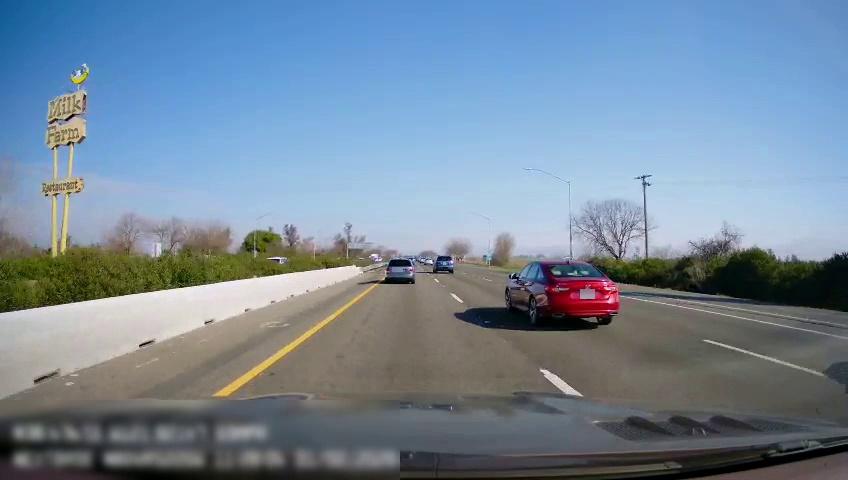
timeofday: Day
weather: Sunny
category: Drivable Space
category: Vehicles | Car
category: Vehicles | SUV
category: Vehicles | Car
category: Vehicles | SUV
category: Lanes | Current Lane
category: Lanes | Current Lane
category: Lanes | Alternate Lane
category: Lanes | Alternate Lane
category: Lanes | Alternate Lane